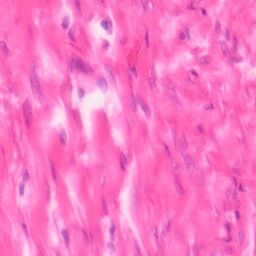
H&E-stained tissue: Colon